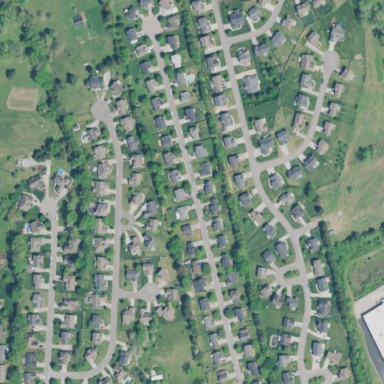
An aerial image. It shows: This residential area consists of single-family homes.